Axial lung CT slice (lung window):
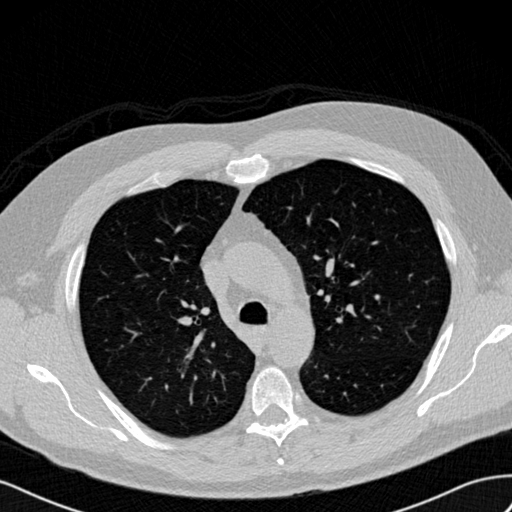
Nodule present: no